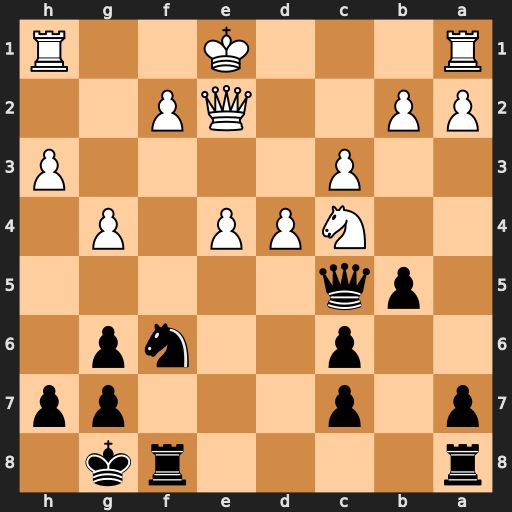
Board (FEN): r4rk1/p1p3pp/2p2np1/1pq5/2NPP1P1/2P4P/PP2QP2/R3K2R
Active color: b
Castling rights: KQ
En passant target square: -
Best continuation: Qxc4 Qxc4+ bxc4